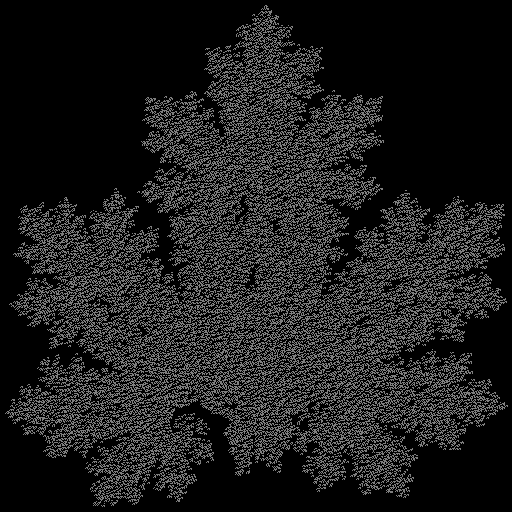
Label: maple_leaf